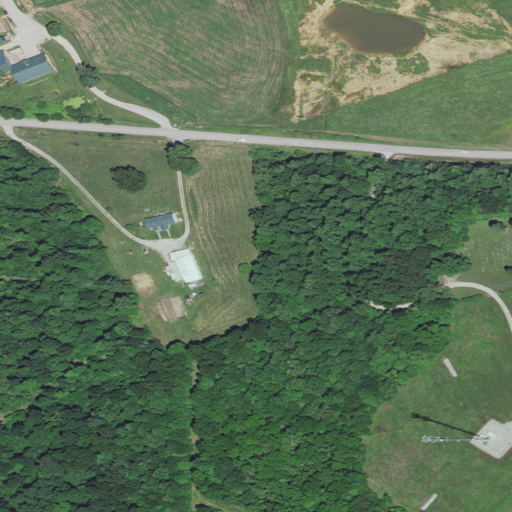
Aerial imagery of ridge(s) in Kentucky named Bruner Ridge containing deciduous forest, pasture, open development, mixed forest, grassland, medium intensity development, low intensity development, and open water